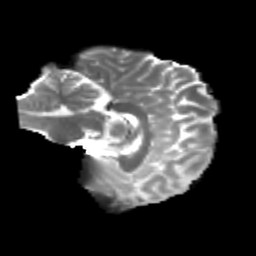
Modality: T2w
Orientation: sagittal
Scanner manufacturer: siemens
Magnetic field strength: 3 T
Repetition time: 4.16 s
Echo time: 0.0806 s